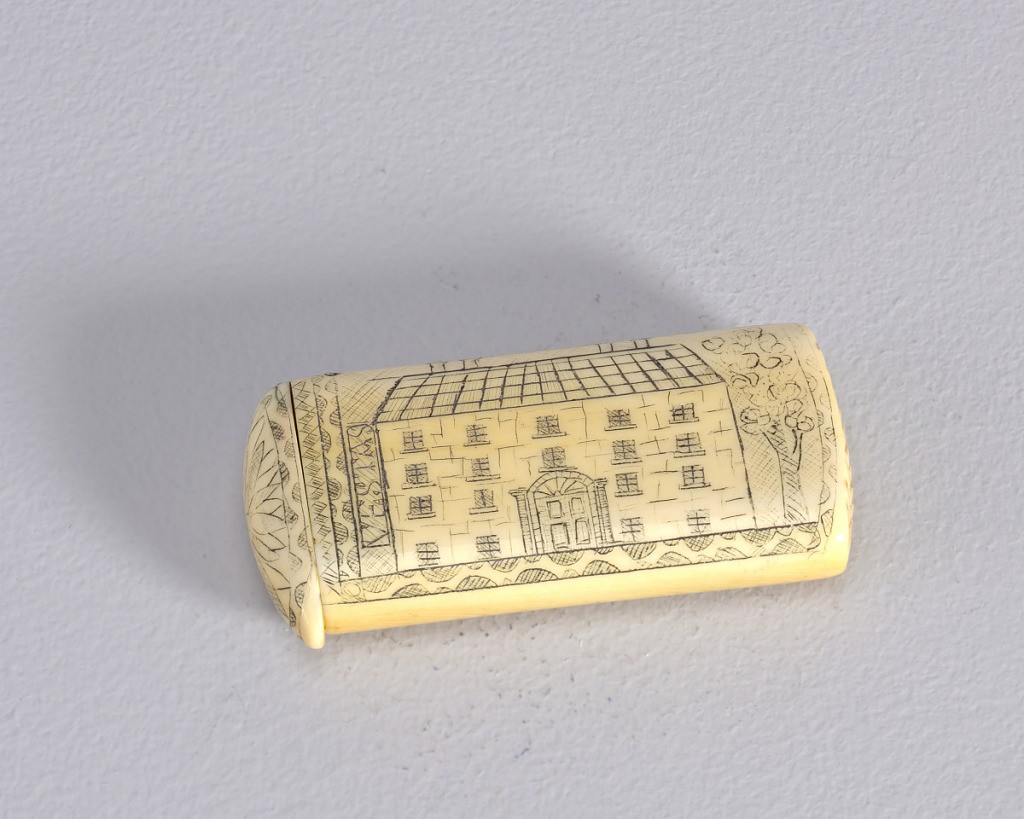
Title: Georgian House Facade
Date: late 19th century
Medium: Ivory, pigment
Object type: Matchsafe
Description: Oblong, curved lid and bottom, featuring engraved decoration, situated horizontally on case body, of Georgian style house, with four chimneys, four rows of windows, front door flanked by classical columns and fanlight above, a tree on right side of house, on left side of house "Vestas" is inscribed (to be read if case is turned upright), all is framed by decorative border. Reverse features engraved decoration, situated vertically on case body, of flower bouquet in vase on stand. Top of lid, located to left of house, features engraved flower surrounded by decorative border, thumb catch protrudes slightly over box edge, hinged on side. Striker on box bottom carved into ivory with hatch marks.